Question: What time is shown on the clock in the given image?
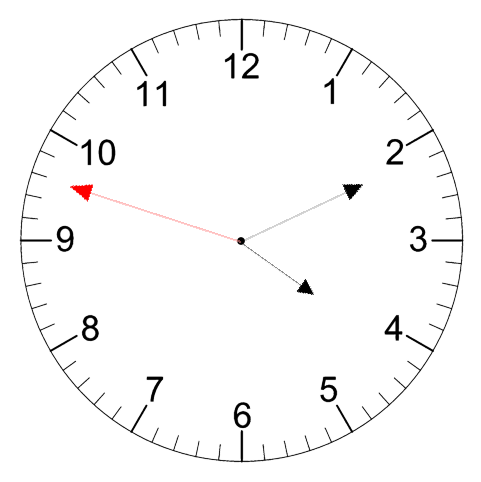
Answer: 04:10:48